Question: Lets say I want to make a page in my website where I want to be able to enter in the DB if workers are present or not.
Every worker has separate profile page.
My 'models.py':
'''
class profile(models.Model):
...#other fields
username = model.Charfield(max_length=26, blank=false)
class attendence(models.Model):
user = models.ForeignKey(profile, related_name='attendence')
28January2018 = models.BooleanField(default=1)
'''
Prototype Picture:

In the prototype picture, if it is green it should be True in the boolean field, means present (this is the defualt), and when I click their name, the booleanfield will be false means absent and it will be red.
How can achieve this? I need the template and the view code.
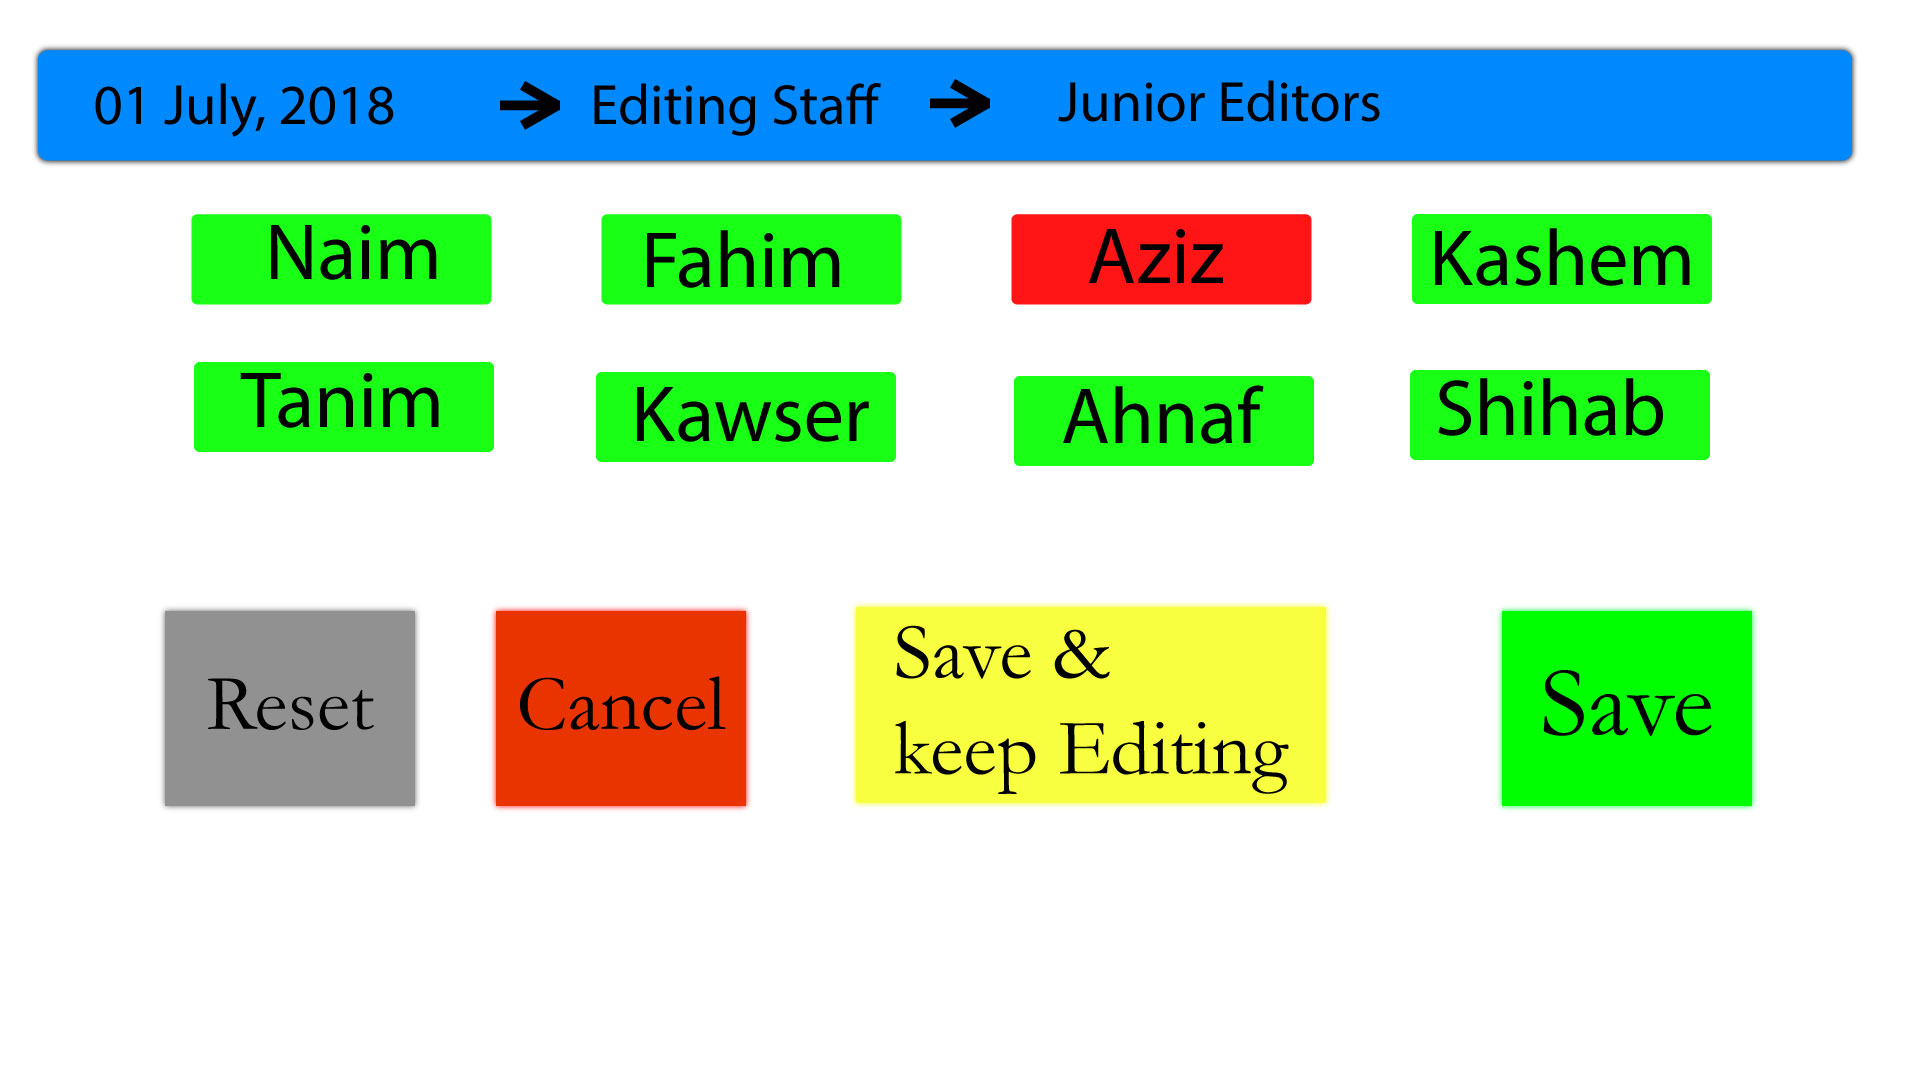
Answer: # OKAY..
So first you create your view to populate the form
'''
def populate_my_form(request):
context = {}
context['users'] = Users.objects.all()
return render(request, 'myapp/my_template.html', context)
'''
in your template you should have something like
'''
<script src="https://code.jquery.com/jquery-3.3.1.js"></script>
<form action="{{ url 'post_my_edits' }}" method="get" id="employees">
{% for user in users%}
#store the data in hidden inputs will be easier for you to understand id
<input id="input_for_user_{{user.id}}" name="{{user.id}}" value="{{user.is_present}}" style="display:none" type="text" disabled>
<div id="{{user.id}}" class="user_is_present {{user.is_present}}">{{user.first_name}}</div>
{% endfor %}
</form>
<button type="submit" form="employees" value="Submit">Submit</button>
<script>
$('.user_is_present').click(function(){
my_input = $("#input_for_user_"+$(this).attr('id'))
if( my_input.val() === 'present'){
$(this).removeClass( "present" )
$(this).addClass("absent")
my_input.val("absent")
}
if( my_input.val() === 'absent'){
$(this).removeClass( "absent" )
$(this).addClass("present")
my_input.val("present")
}
})
</script>
'''
in the js go
assuming in your urls have an url
'''
path('update_users/', views.update_users, name='update_users')
'''
and a view
'''
def update_users(request):
for user in Users.objects.all():
user.is_present = request.POST[str(user.id)]
user.save()
context = {}
context['users'] = Users.objects.all()
return render(request, 'myapp/my_template.html', context)
'''
in you css
'''
.user_is_present{
height:50px;
width:100px;
}
.present{
background-color:green;
}
.absent{
background-color:red;
}
'''
a litte code repeating but sorry im trying to show you the technique then you read some more and you will improove ;)
# recap
whever you clik on an user it will change the background color and their statuses after submit will save the information to your users